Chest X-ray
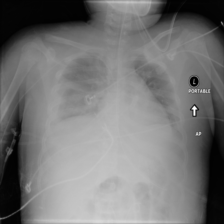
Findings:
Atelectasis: positive
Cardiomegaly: negative
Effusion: positive
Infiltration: negative
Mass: negative
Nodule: negative
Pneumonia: negative
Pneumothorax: negative
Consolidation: positive
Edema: negative
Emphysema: negative
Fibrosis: negative
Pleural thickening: negative
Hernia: negative